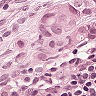
Metastatic tissue present: yes